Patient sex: M
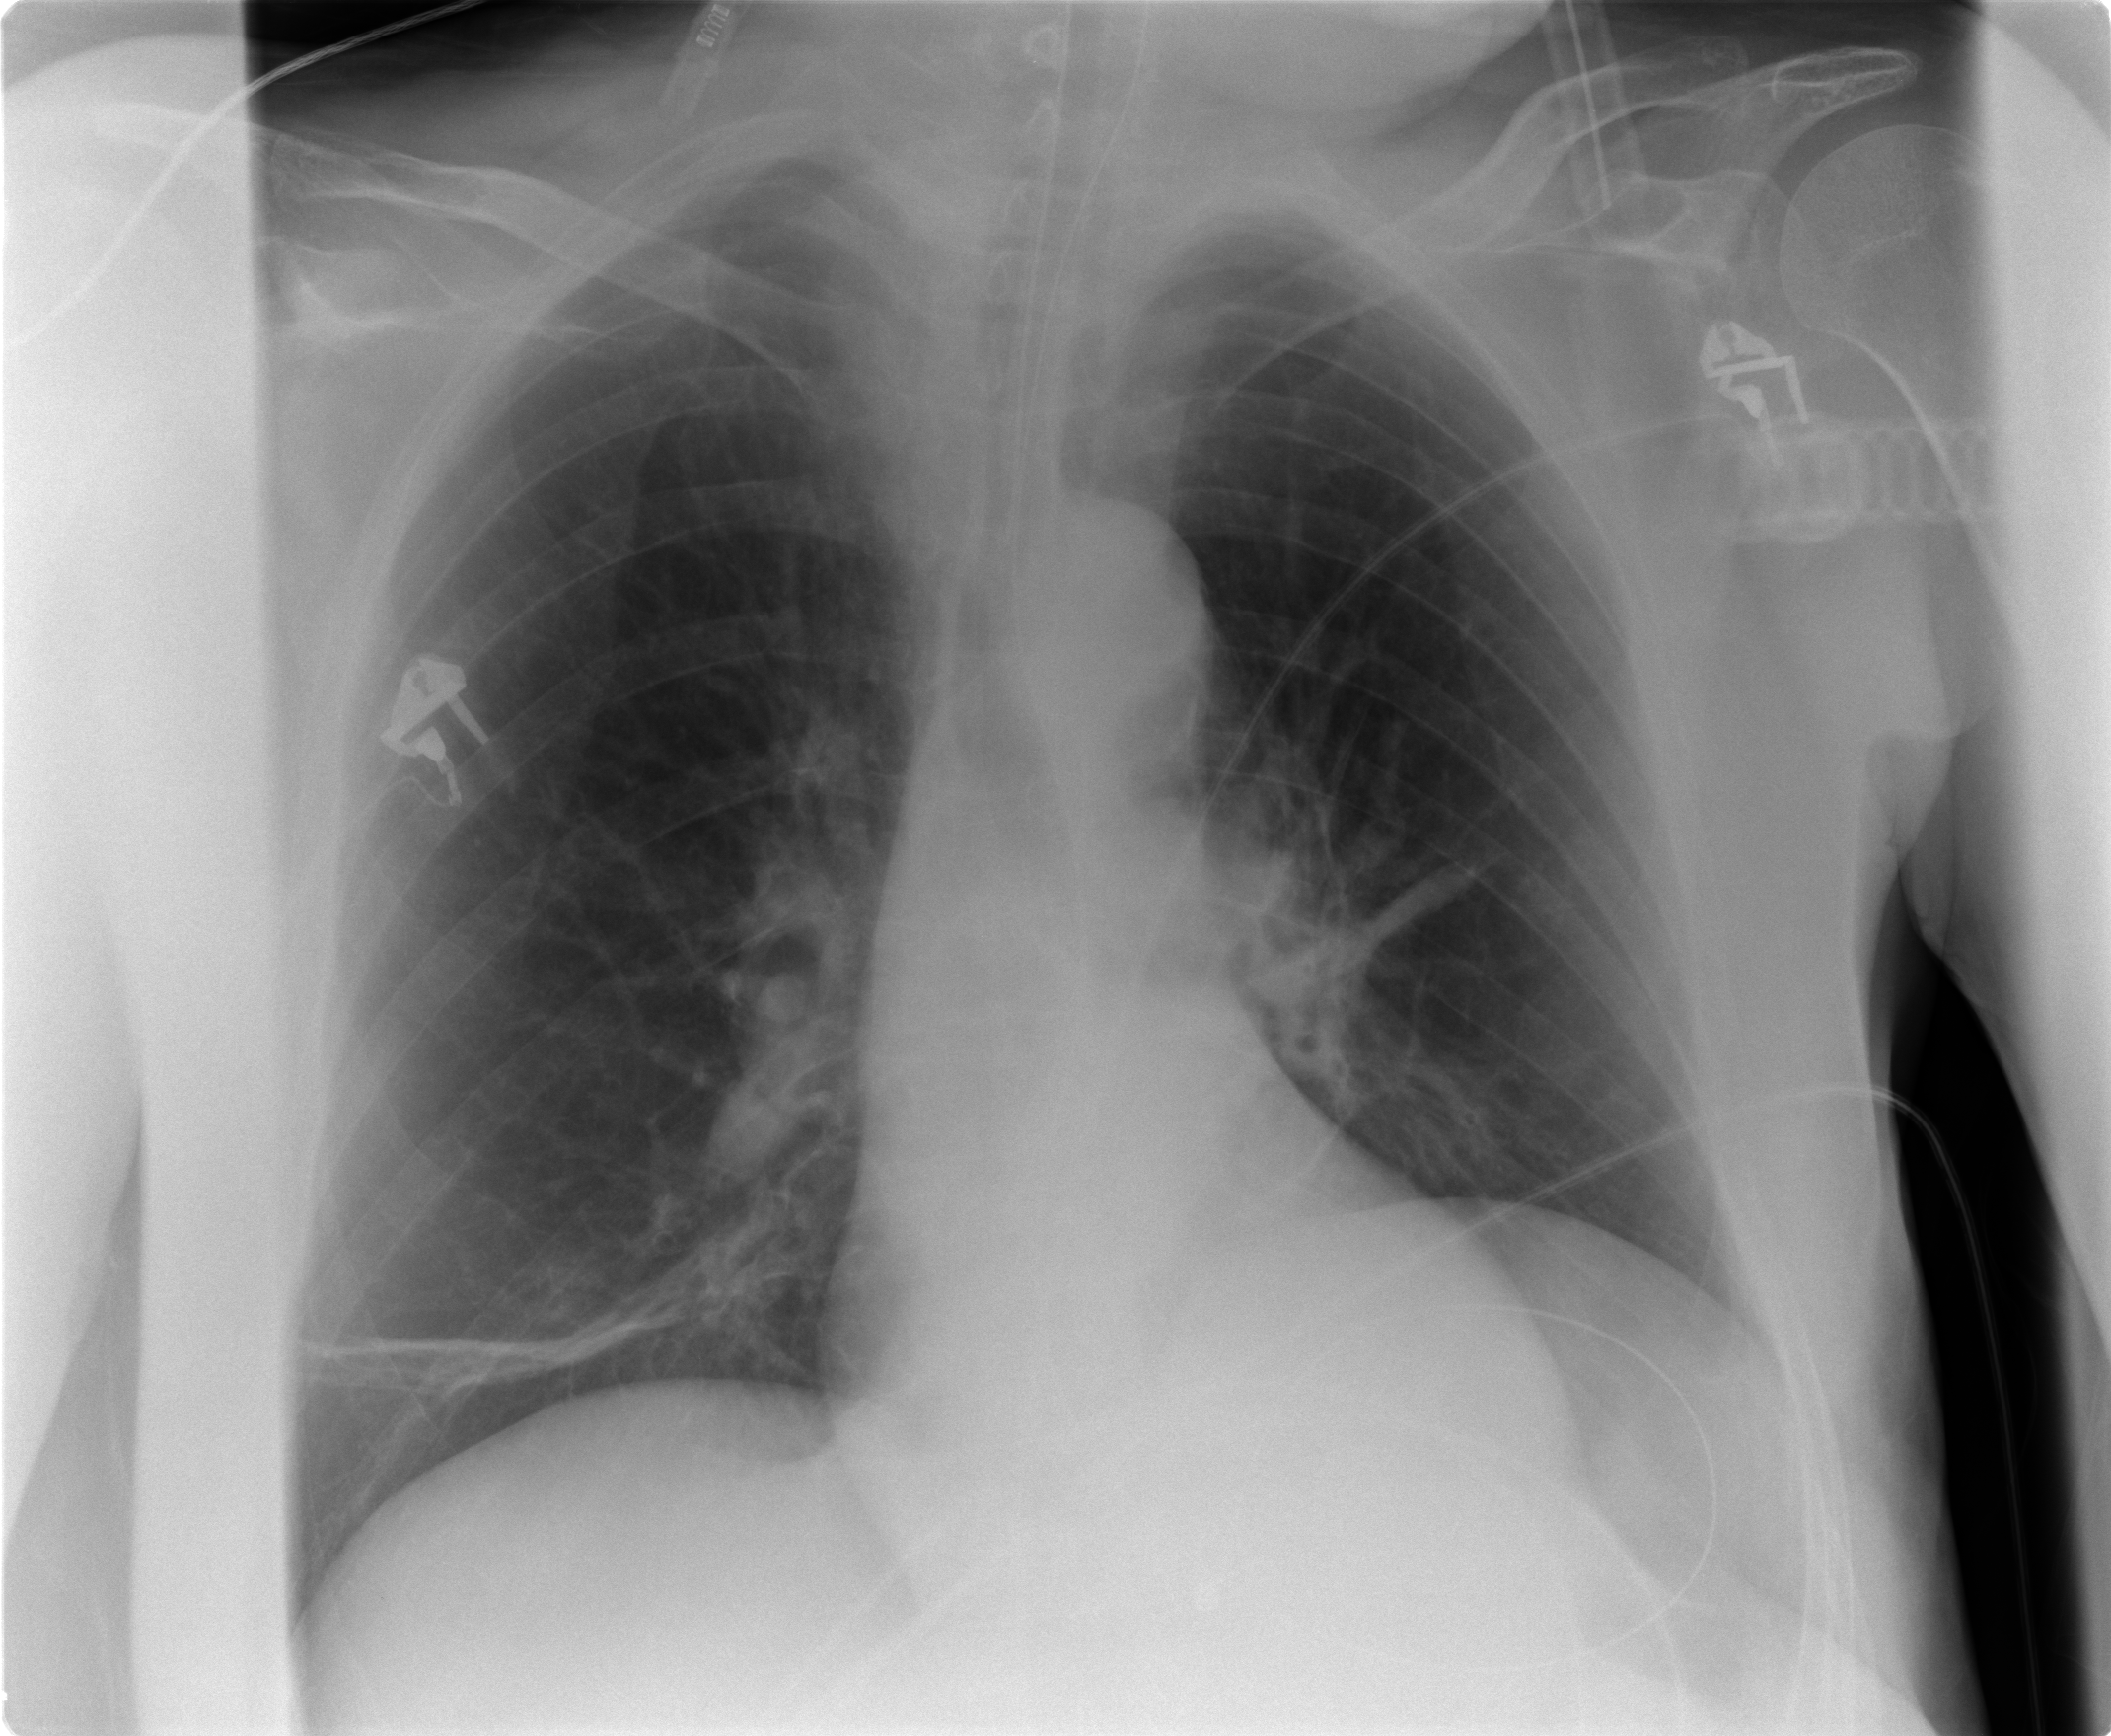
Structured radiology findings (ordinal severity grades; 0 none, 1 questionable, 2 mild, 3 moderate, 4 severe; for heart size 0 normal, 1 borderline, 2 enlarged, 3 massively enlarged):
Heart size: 1
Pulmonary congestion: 2
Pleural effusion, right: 0
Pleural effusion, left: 0
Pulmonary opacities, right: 0
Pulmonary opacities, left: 0
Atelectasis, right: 2
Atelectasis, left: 2